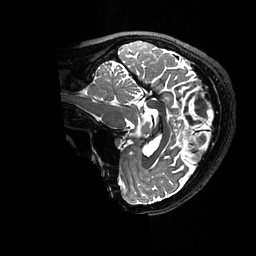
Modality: T2w
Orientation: sagittal
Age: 45
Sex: female
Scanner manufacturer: ge
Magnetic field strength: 3 T
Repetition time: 3.202 s
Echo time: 0.06683 s